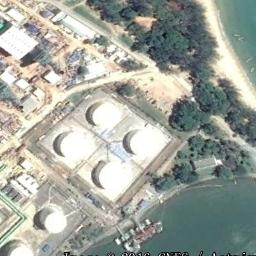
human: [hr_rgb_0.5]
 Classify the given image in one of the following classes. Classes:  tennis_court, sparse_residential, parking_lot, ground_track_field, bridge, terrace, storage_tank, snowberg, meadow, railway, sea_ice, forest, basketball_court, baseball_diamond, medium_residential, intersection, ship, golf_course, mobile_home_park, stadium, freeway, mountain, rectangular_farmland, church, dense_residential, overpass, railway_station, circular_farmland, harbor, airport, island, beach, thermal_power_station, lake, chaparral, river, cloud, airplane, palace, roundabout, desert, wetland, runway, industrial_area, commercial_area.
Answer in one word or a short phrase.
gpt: storage_tank